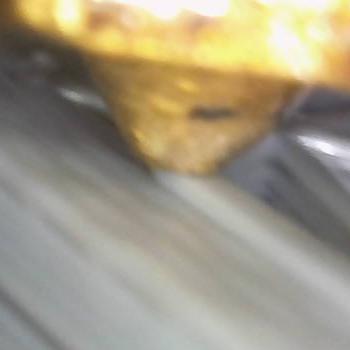
Flow rate: 162%